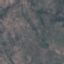
Land use / land cover class: HerbaceousVegetation